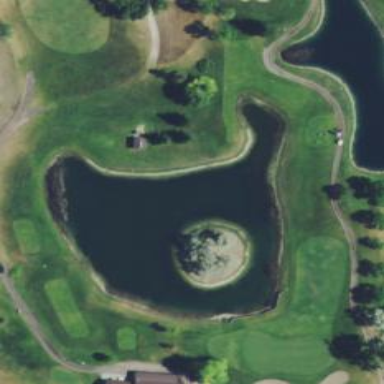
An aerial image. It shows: Water hazard on golf course.